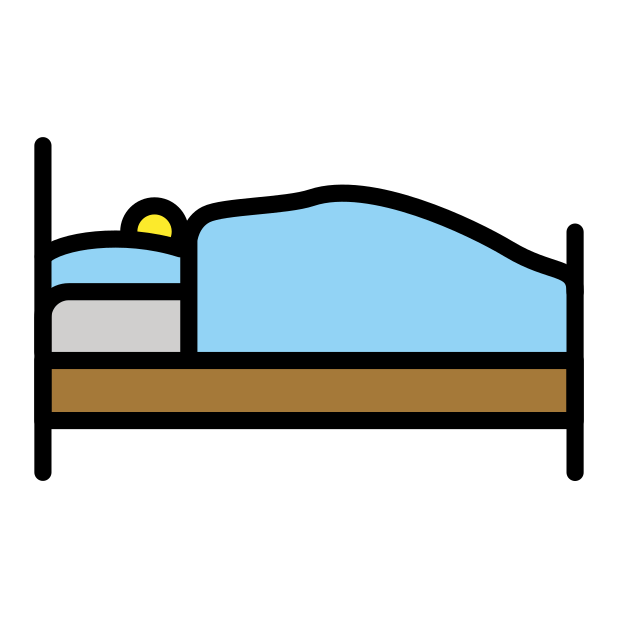
person in bed